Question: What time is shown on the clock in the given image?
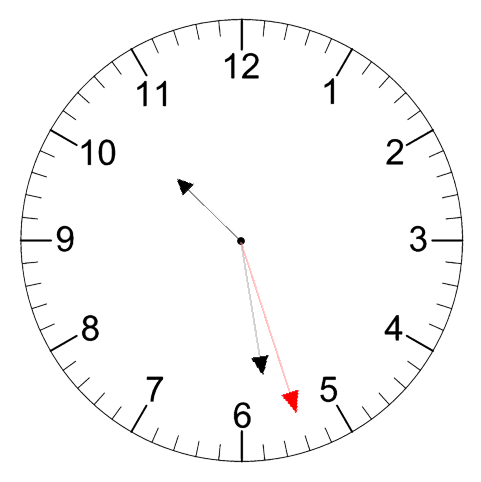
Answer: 10:28:27